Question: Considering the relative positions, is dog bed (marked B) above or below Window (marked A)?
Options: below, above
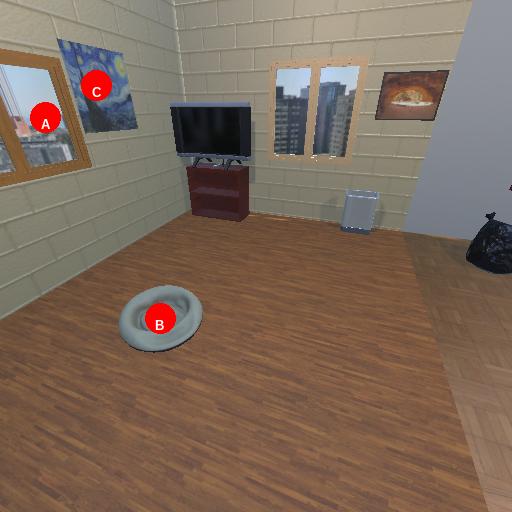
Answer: below